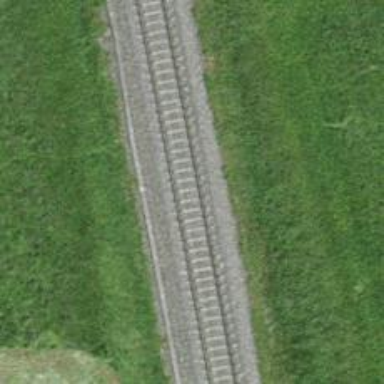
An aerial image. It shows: Single railway track with electrification through contact line.